Question: I'm now trying to customize my 'InfoWindow', that appears when i click on my google map markers:
here is my code:
'''
var contentString =
'<div><div style="color:#FFFFFF; font-size:15px; font-weight:bold;width:100%;'+
'background-image:url('myImage.png'); padding:7px;">'+
'colorcolorcolorcolorcolorcolorcolorcol<br>'+
'colorcolorcolorcolorcolorcolorcolorcol<br>'+
'colorcolorcolorcolorcolorcolorcolorcol<br>'+
'colorcolorcolorcolorcolorcolorcolorcol<br></div></div></div>';
var infowindow = new google.maps.InfoWindow({
content: contentString,
padding: 0
});
'''
This is how it looks now:

The Gray div is my content.
How can i modify my 'InfoWindow' propreties like 'padding', so my content can fit the 'InfoWindow'?
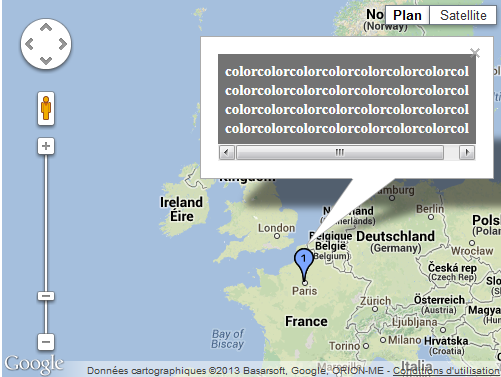
Answer: The best way to do this is to use <URL>
There are some examples of how to use it and it provides a lot of customization options.